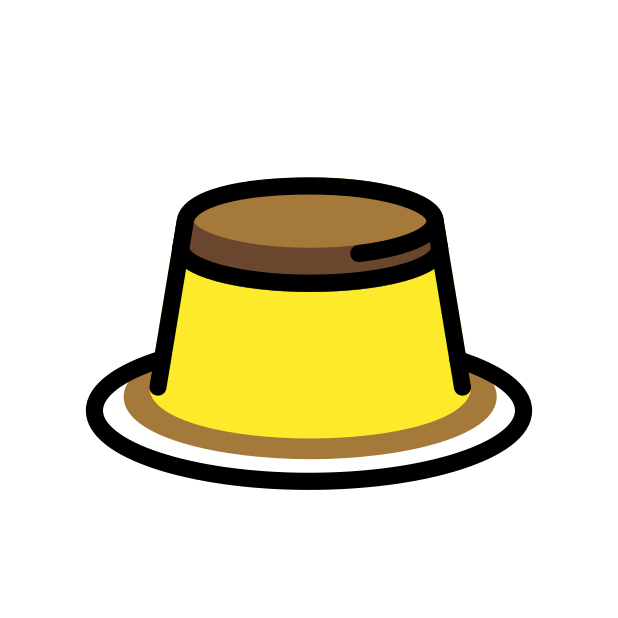
Emoji: 🍮
Name: custard
Unicode: 0x1f36e